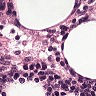
Metastatic tissue present: no